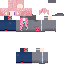
A female human skin with pale skin, wearing blonde long hair dressed in a red tshirt and red pants, featuring a closed mouth.